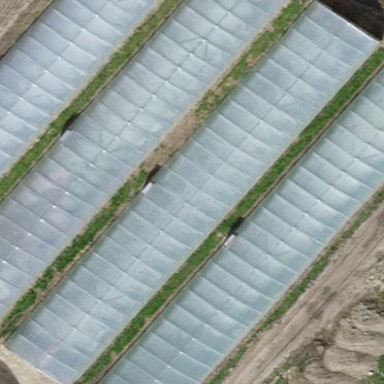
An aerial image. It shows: Greenhouse.